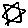
Label: star